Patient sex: M
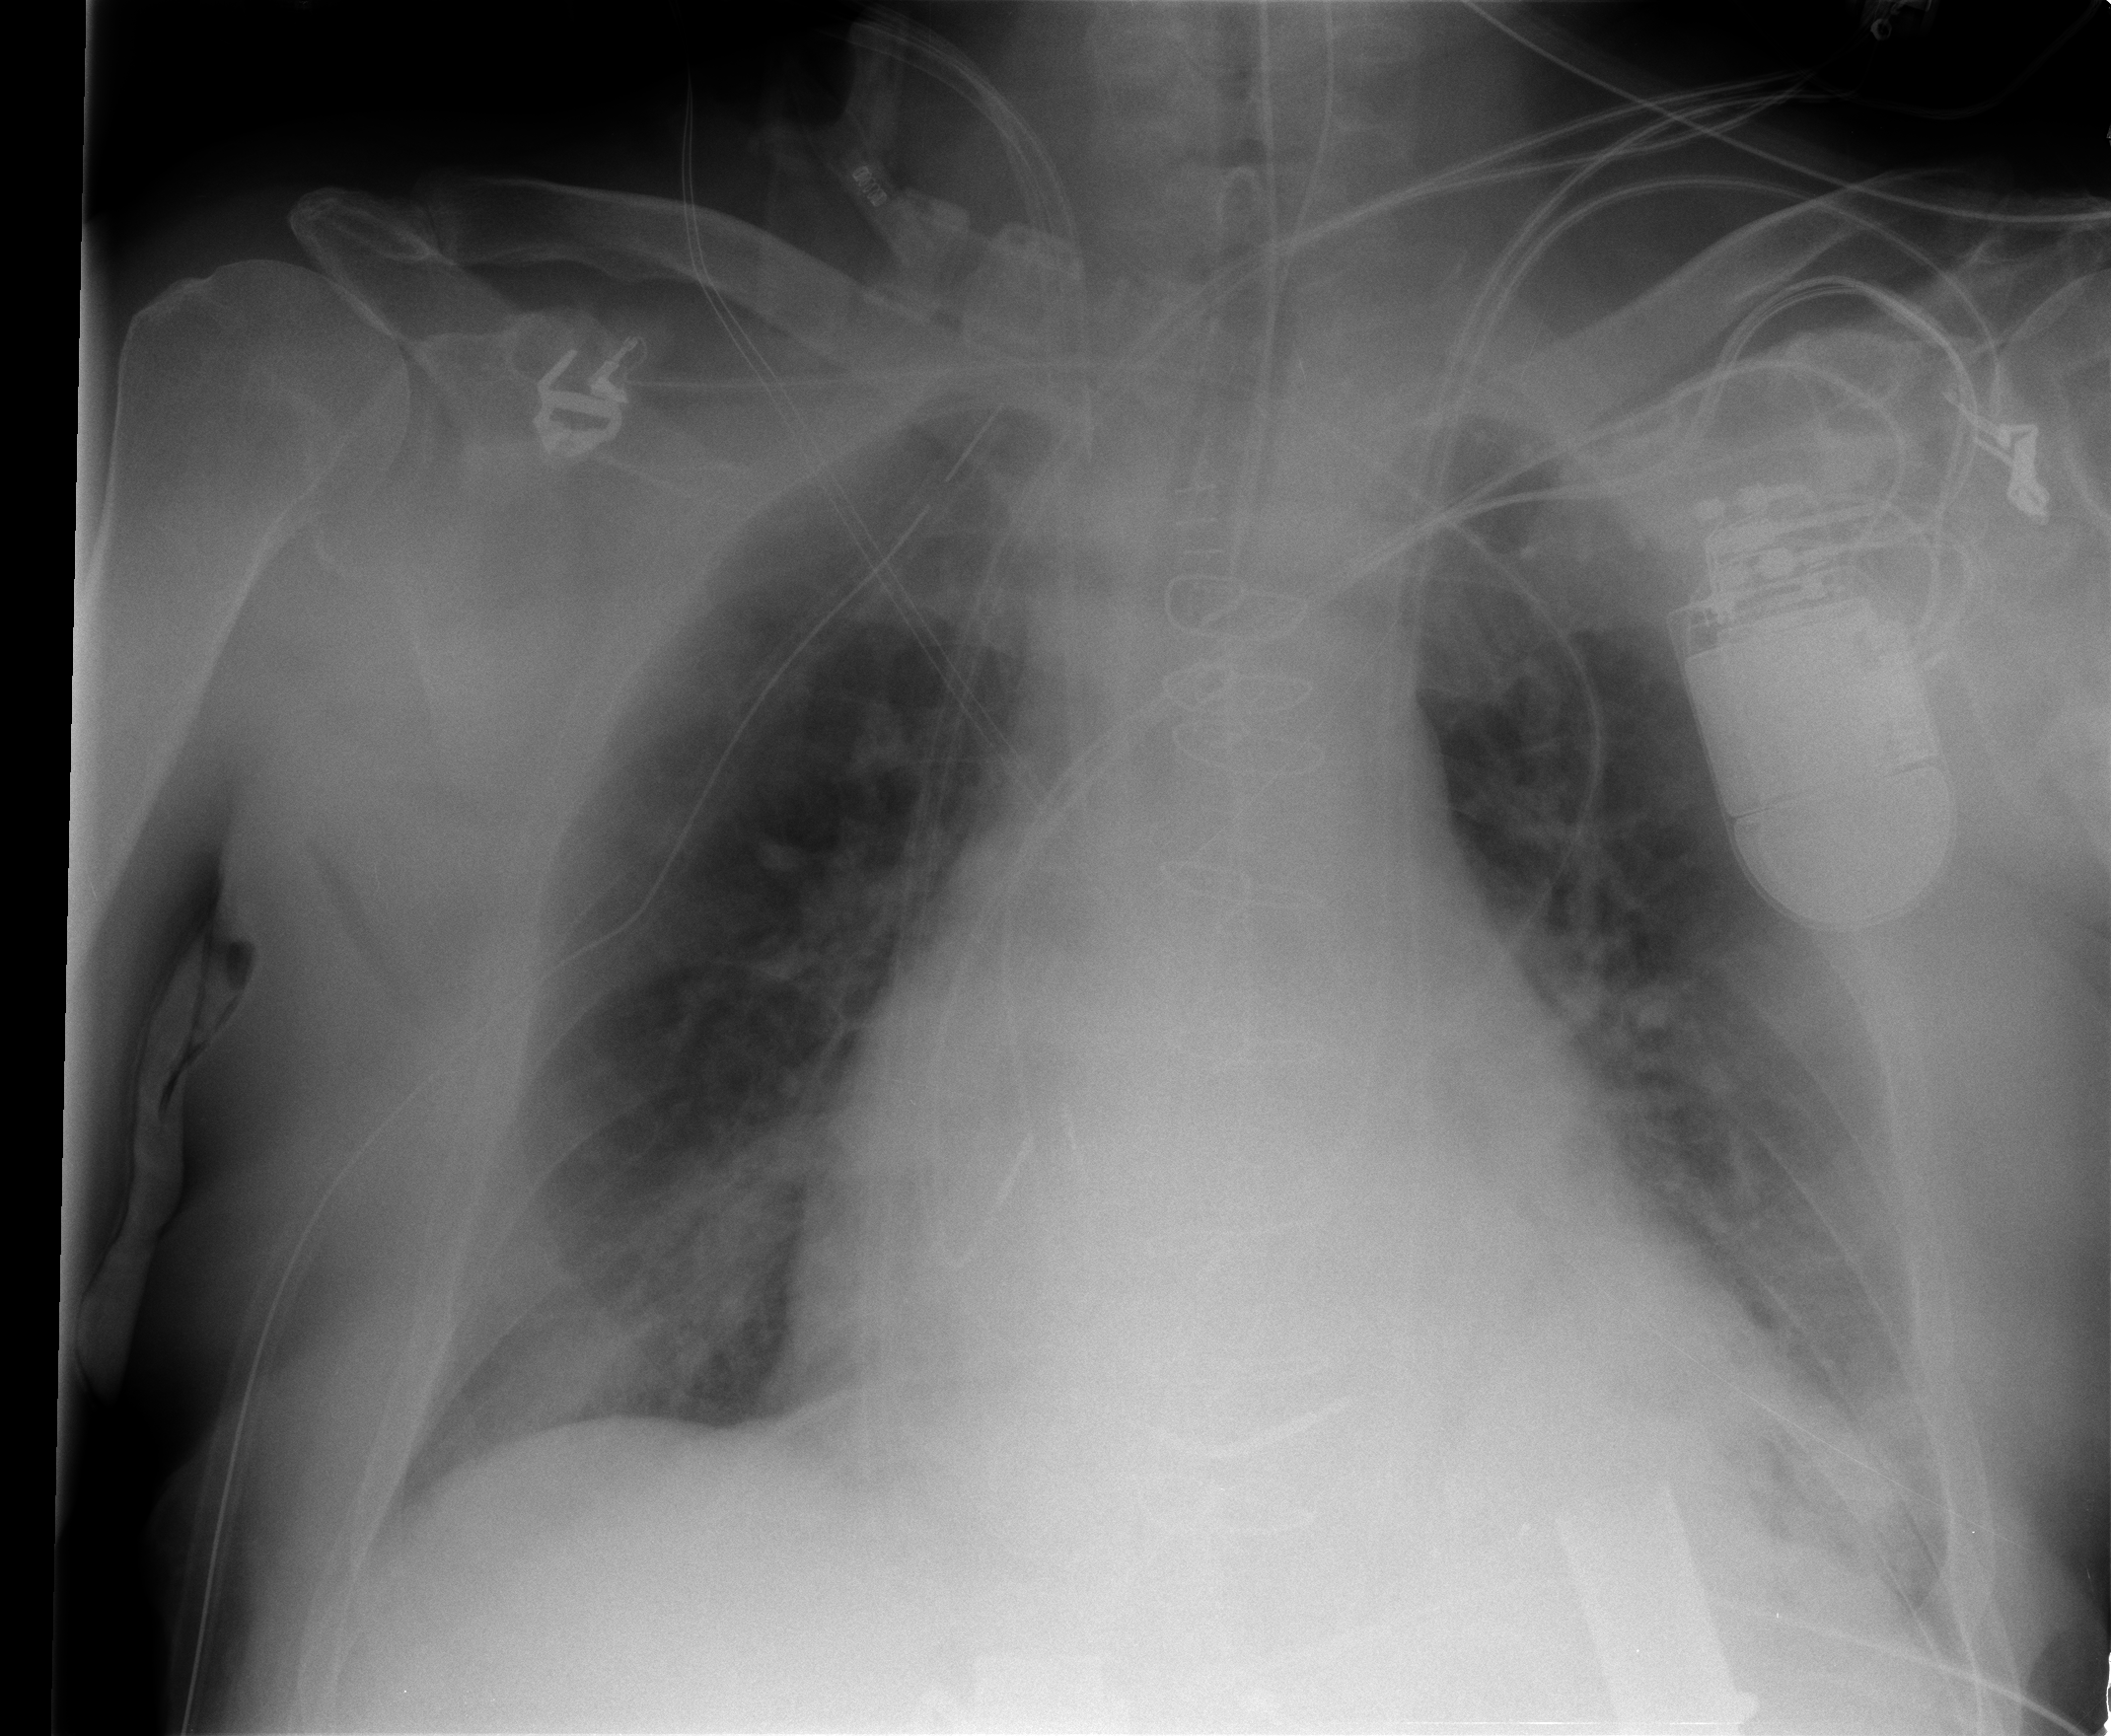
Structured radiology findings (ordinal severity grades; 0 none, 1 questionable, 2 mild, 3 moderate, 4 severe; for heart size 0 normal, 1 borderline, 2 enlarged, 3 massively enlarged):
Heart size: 2
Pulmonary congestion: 2
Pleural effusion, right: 0
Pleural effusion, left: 0
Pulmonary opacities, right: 2
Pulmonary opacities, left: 2
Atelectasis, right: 2
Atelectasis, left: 3